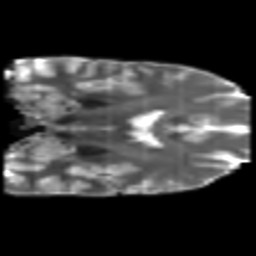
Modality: T2w
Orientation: coronal
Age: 24
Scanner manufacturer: philips
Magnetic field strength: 3 T
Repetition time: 8.6 s
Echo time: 0.127 s